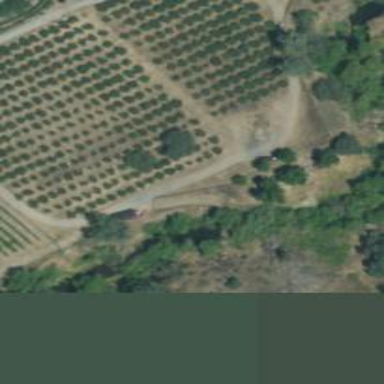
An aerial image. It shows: Orchard.